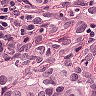
Metastatic tissue present: yes